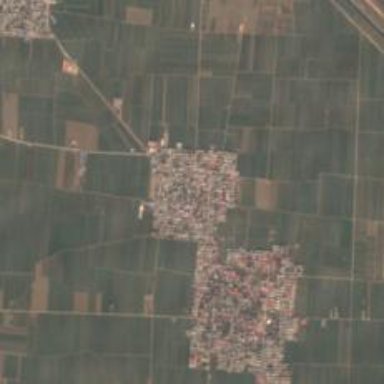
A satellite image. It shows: Village area.